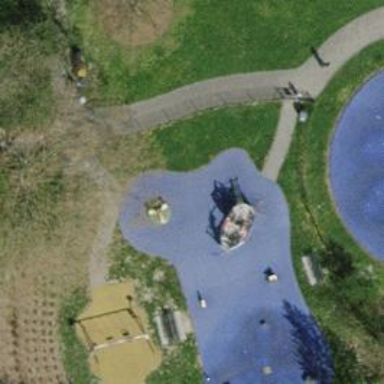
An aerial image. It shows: Playground area for leisure land.